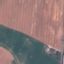
Label: AnnualCrop